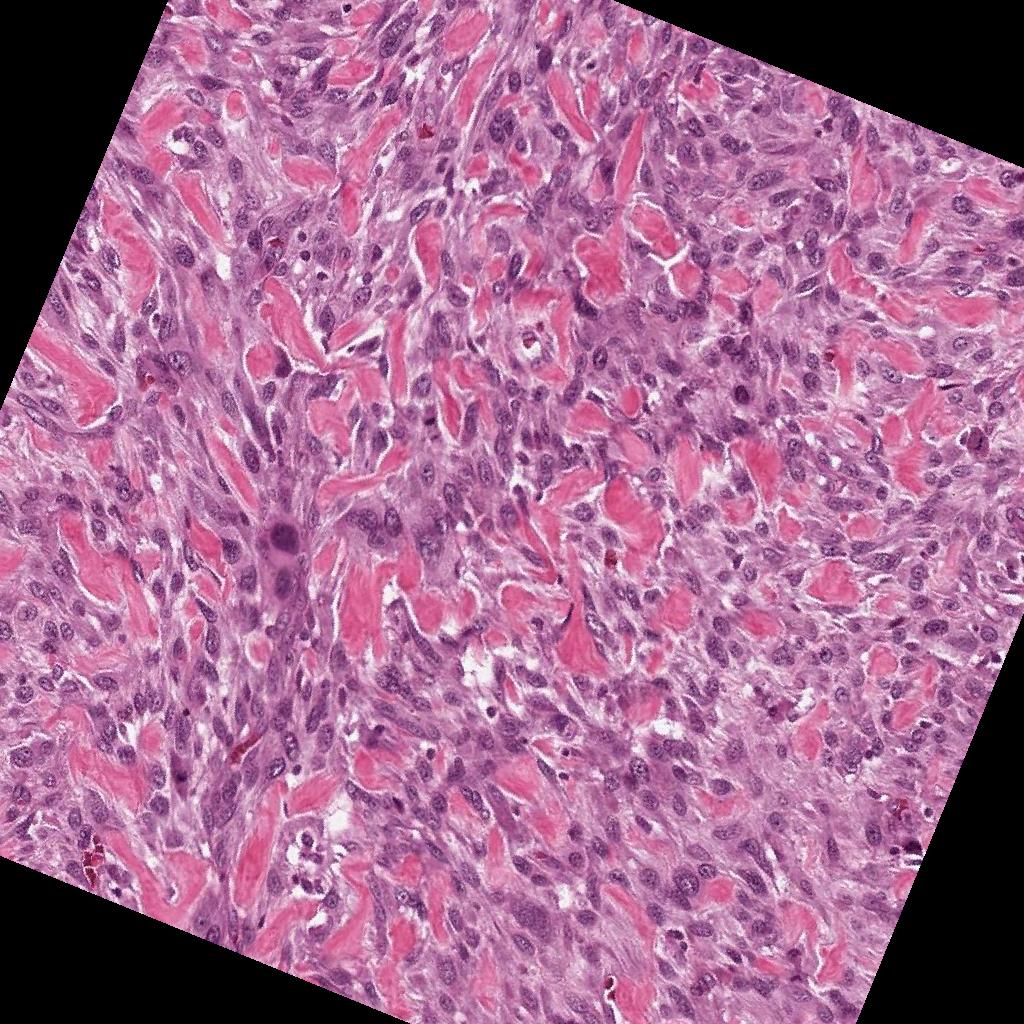
Label: Viable